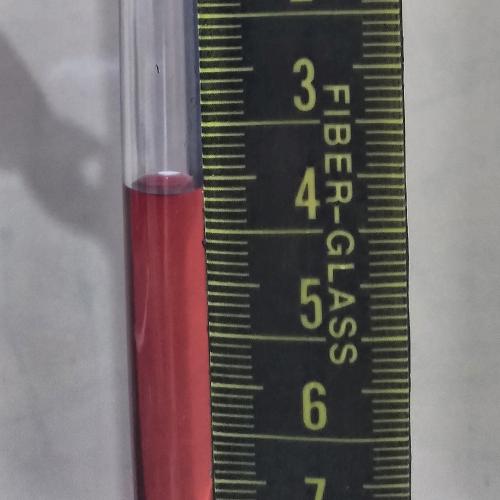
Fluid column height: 4.1 cm